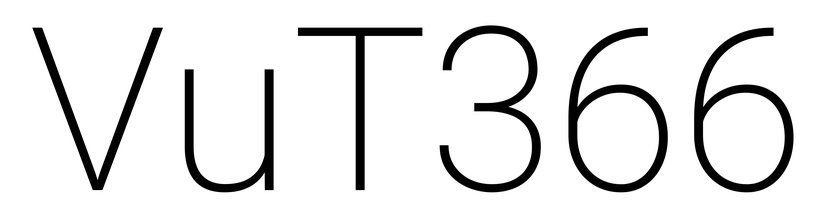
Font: Roboto_ExtraLight